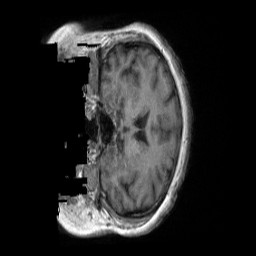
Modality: T1w
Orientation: coronal
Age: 50
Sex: female
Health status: ill
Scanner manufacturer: siemens
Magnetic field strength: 3 T
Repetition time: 1.9 s
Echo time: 0.00247 s